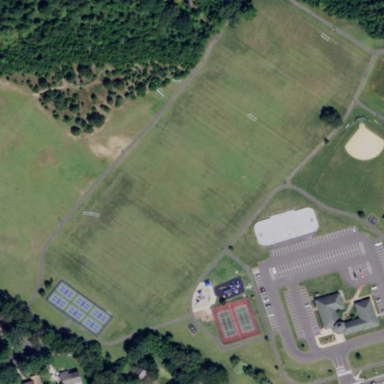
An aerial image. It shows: Pitch designated for field hockey on leisure land.